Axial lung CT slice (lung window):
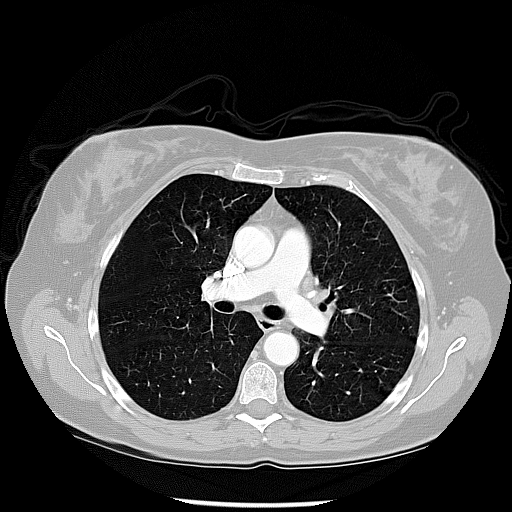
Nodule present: no